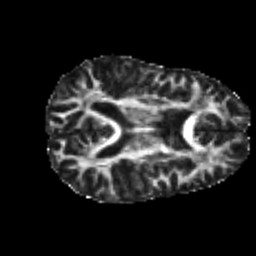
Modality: FA
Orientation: axial
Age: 25
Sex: female
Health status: healthy
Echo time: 0.074 s